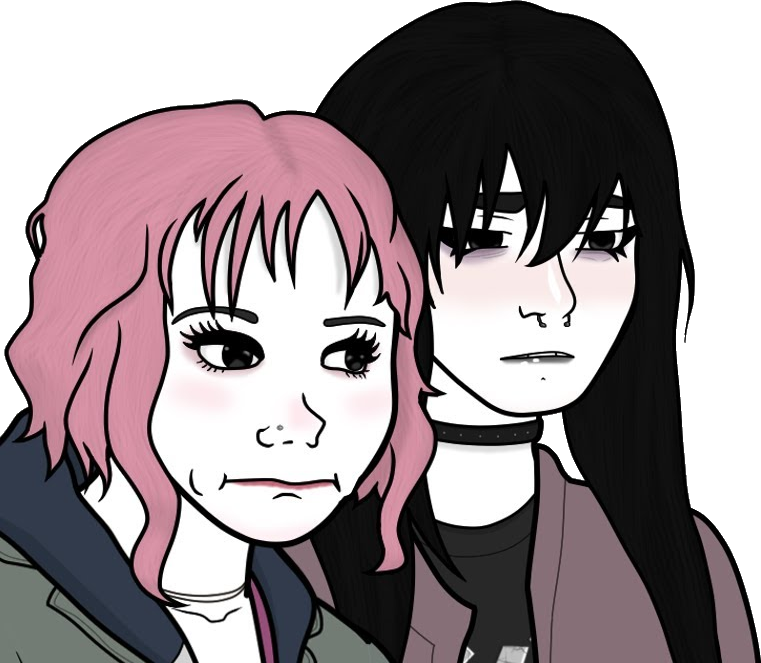
Label: 5_Doomer_Girl